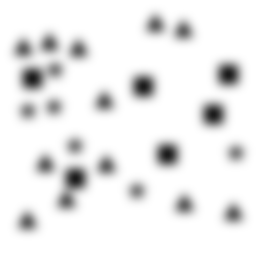
Squares: 6
Triangles: 12
Stars: 6
Total shapes: 24